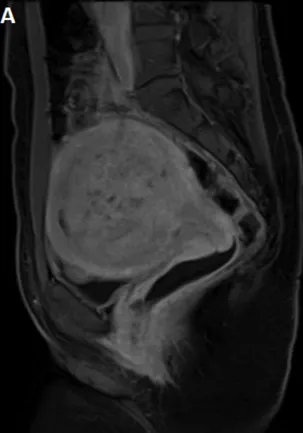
MRI before embolization (sagittal post contrast T1 fat saturation image demonstrated intense contrast enhancement of the myoma).
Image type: radiology (mri)